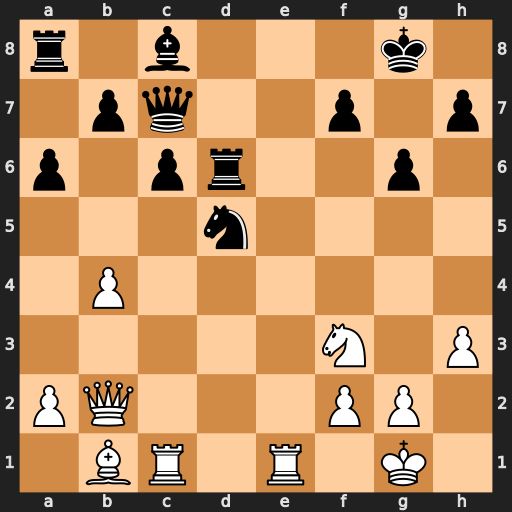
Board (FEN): r1b3k1/1pq2p1p/p1pr2p1/3n4/1P6/5N1P/PQ3PP1/1BR1R1K1
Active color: w
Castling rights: -
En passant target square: -
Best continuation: Re8#